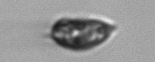
Label: Prorocentrum_triestinum